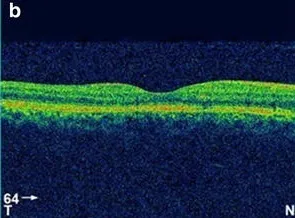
B; A normal OCT photo of right eye post treatment.
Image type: ophthalmic_imaging (oct)